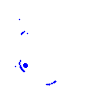
Particle: kaon